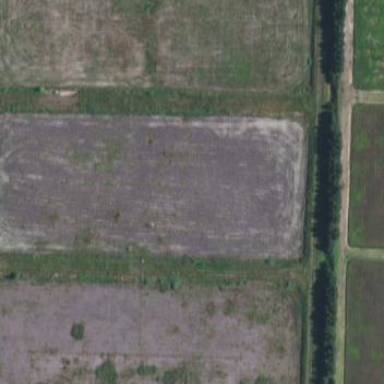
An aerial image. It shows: Farmland with cranberries as the crop.